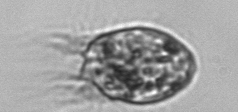
Label: Ciliophora